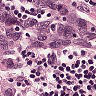
Metastatic tissue present: yes